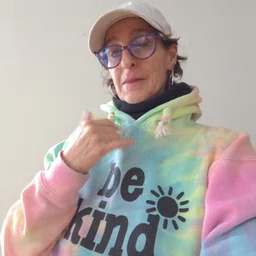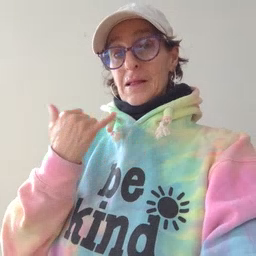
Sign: now